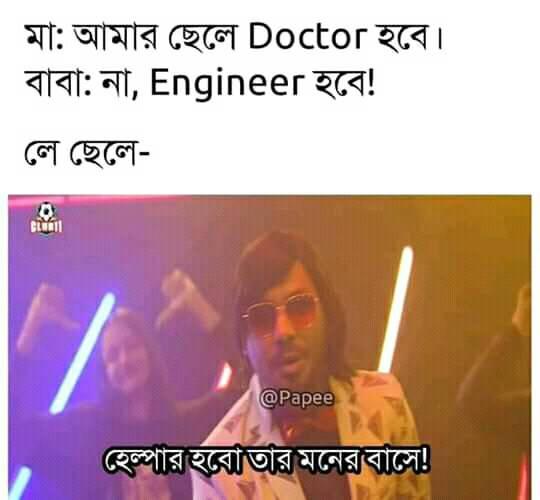
Caption: মাঃ আমার ছেলে Doctor হবে।  বাবাঃ না,  Engineer হবে !  লে ছেলে- হেল্পার হবো তার মনের বাসে !
Label: non-hate